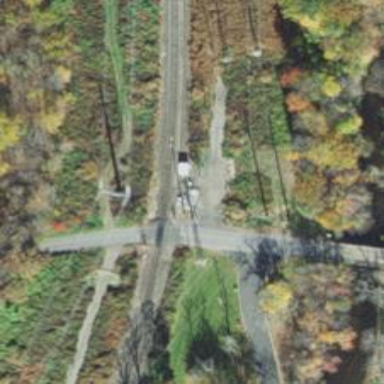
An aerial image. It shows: Level crossing with lights and barriers.